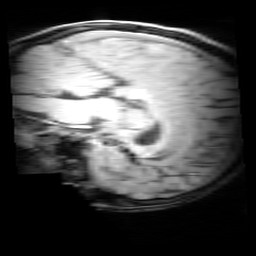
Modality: MP2RAGE
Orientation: sagittal
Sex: male
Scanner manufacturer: siemens
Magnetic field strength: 3 T
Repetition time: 5 s
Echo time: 0.00368 s